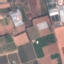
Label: PermanentCrop